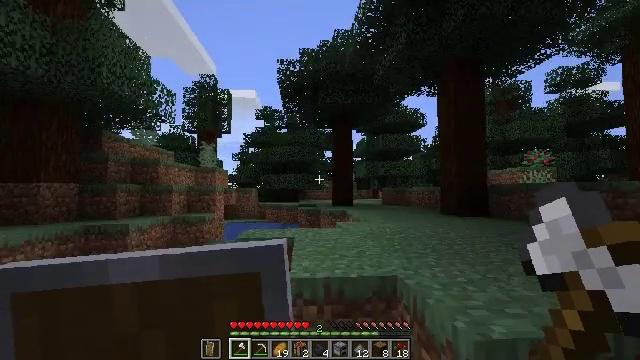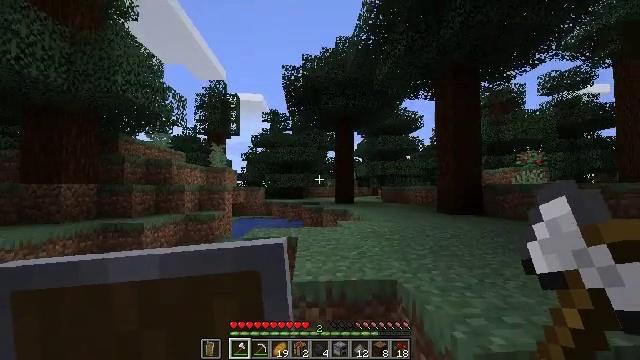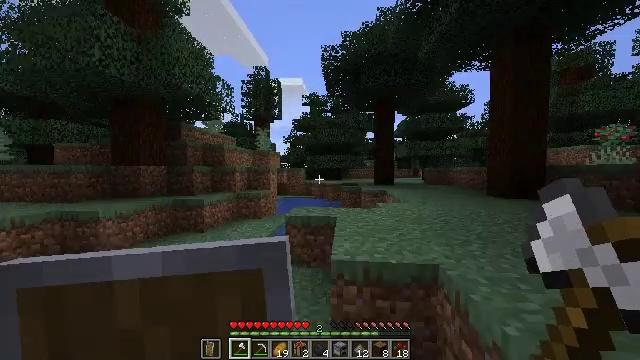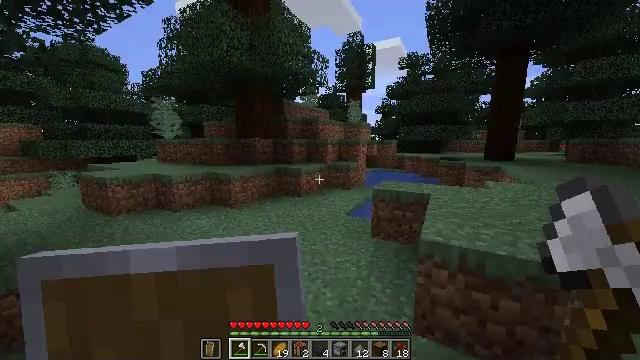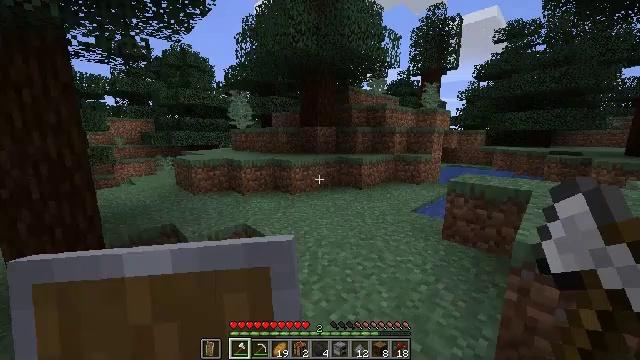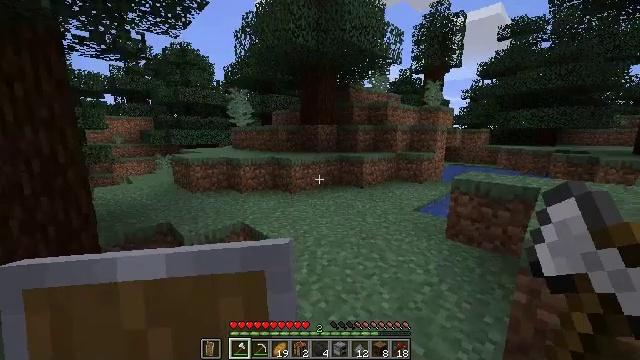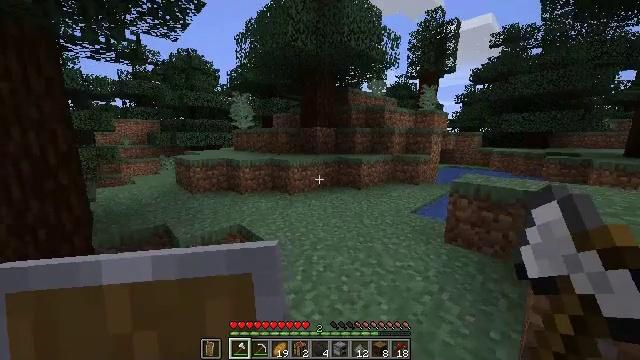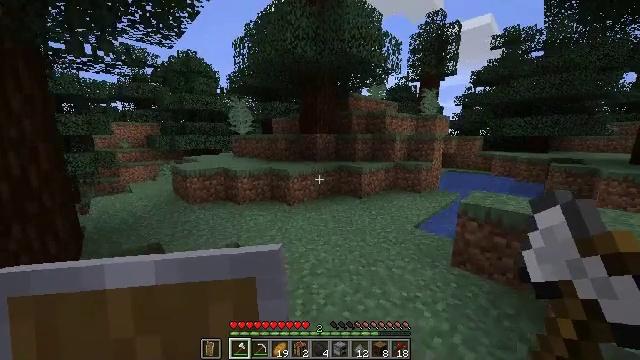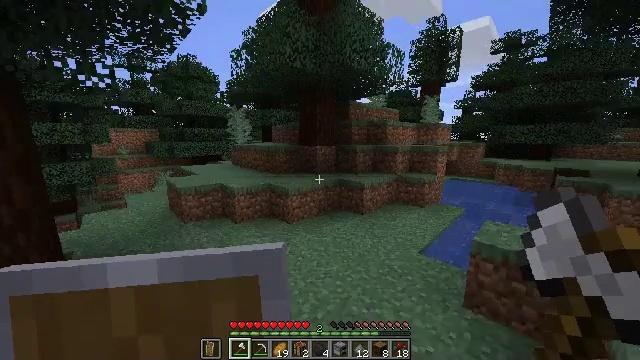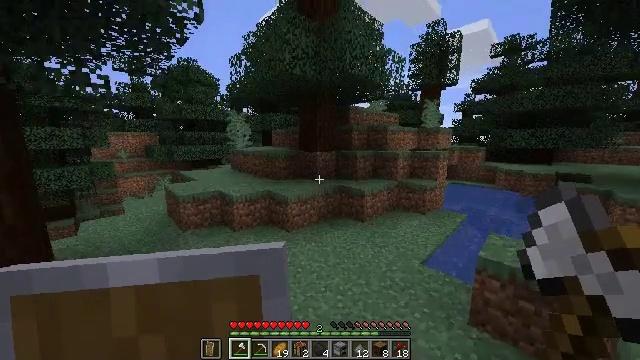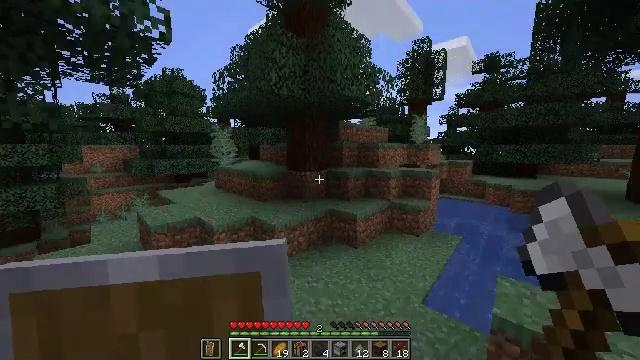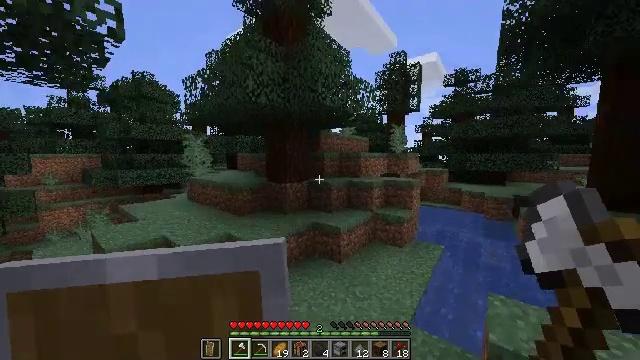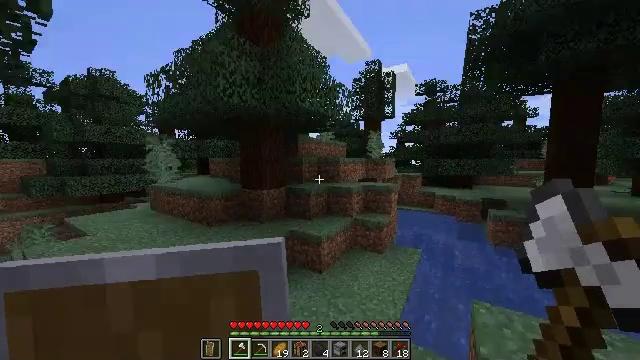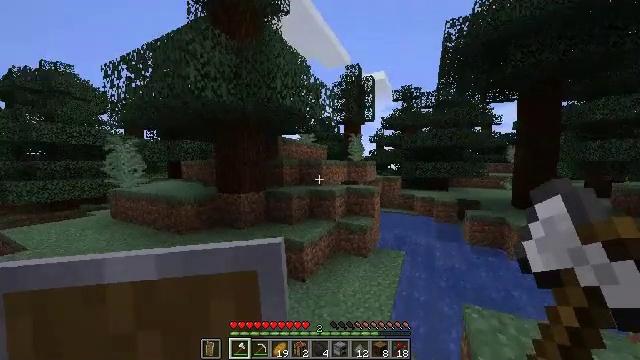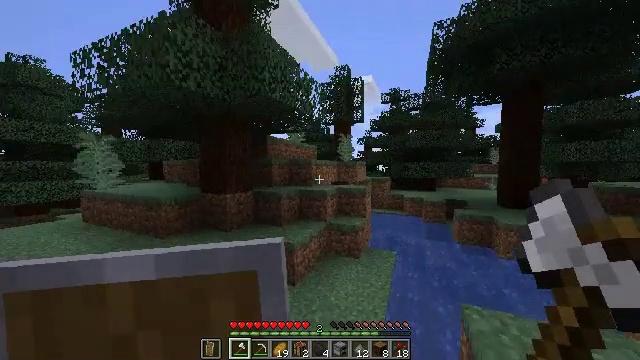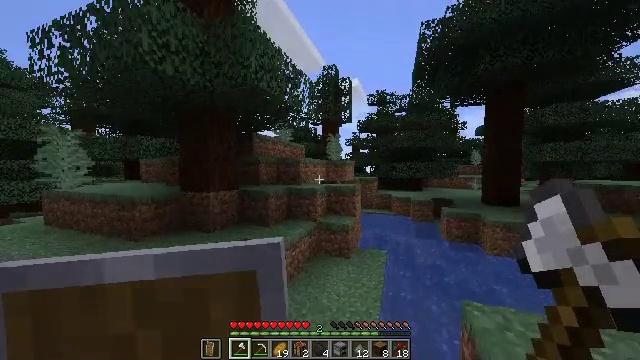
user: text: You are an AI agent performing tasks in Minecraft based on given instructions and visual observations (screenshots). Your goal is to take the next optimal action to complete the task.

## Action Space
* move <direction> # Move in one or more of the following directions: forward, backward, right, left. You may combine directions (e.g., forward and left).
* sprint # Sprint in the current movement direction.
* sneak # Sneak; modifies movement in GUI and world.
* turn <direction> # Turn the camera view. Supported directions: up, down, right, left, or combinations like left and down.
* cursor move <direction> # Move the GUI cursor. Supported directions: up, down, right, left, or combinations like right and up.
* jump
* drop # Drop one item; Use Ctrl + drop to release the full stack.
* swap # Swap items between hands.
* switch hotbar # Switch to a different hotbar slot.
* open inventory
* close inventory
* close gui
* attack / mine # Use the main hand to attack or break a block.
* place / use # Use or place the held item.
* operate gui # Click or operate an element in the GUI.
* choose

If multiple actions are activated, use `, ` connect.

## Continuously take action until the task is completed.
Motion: motion action
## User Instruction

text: Break the sweet berry bush to collect berries.
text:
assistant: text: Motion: move forward, sprint, jump
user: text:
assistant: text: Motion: move forward, sprint, turn left and down, jump
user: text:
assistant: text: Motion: move forward, sprint, turn left and down, jump
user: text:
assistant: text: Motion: move forward and move left, sprint, turn left and down, jump
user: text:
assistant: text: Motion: move forward and move left, sprint, jump
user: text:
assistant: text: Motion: move forward, sprint, jump
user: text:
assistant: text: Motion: move forward, sprint, jump
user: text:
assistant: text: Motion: move forward, sprint, jump
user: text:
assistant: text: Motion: move forward, sprint, jump
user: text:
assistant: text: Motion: move forward, sprint, turn right and up, jump
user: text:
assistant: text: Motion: move forward, sprint, turn right and up, jump
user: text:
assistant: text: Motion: move forward, sprint, turn right and up, jump
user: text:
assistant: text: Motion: move forward, sprint, turn right and up, jump
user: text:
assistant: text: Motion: move forward, sprint, turn right
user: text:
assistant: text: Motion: move forward, sprint, turn right
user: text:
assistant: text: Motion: move forward, sprint, turn right
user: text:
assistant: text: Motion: move forward, sprint
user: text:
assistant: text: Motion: move forward, sprint
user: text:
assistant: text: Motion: move forward, sprint
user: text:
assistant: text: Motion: move forward, sprint
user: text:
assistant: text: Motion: move forward, sprint
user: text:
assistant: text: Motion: move forward, sprint
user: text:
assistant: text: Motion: move forward, sprint
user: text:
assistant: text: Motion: move forward, sprint
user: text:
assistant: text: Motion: move forward, sprint, turn right and up, jump
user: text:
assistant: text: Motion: move forward, sprint, jump
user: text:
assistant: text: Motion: move forward, sprint, jump
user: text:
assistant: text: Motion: move forward, sprint, jump
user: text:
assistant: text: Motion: move forward, sprint, turn right, jump
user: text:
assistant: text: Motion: move forward, sprint, turn right, jump